Field crop: maize
Growth stage: 2
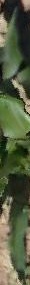
Species: maize